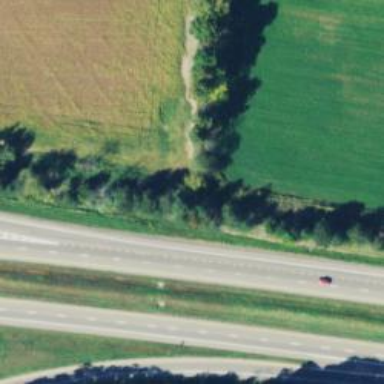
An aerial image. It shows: Trunk link highway.